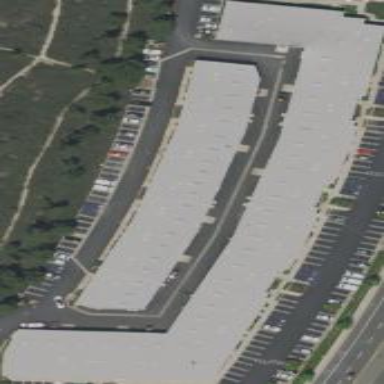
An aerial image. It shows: Commercial building.